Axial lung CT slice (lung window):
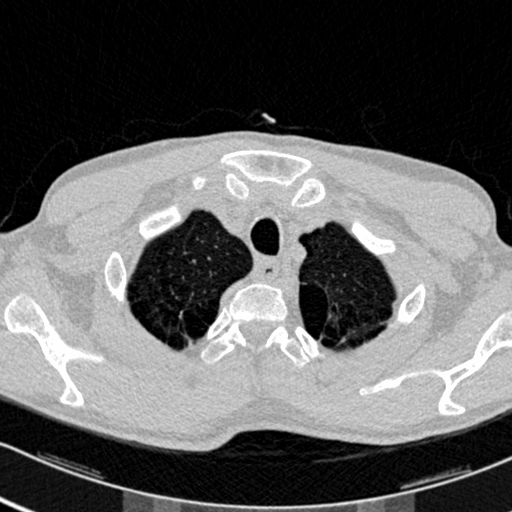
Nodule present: no